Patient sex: F
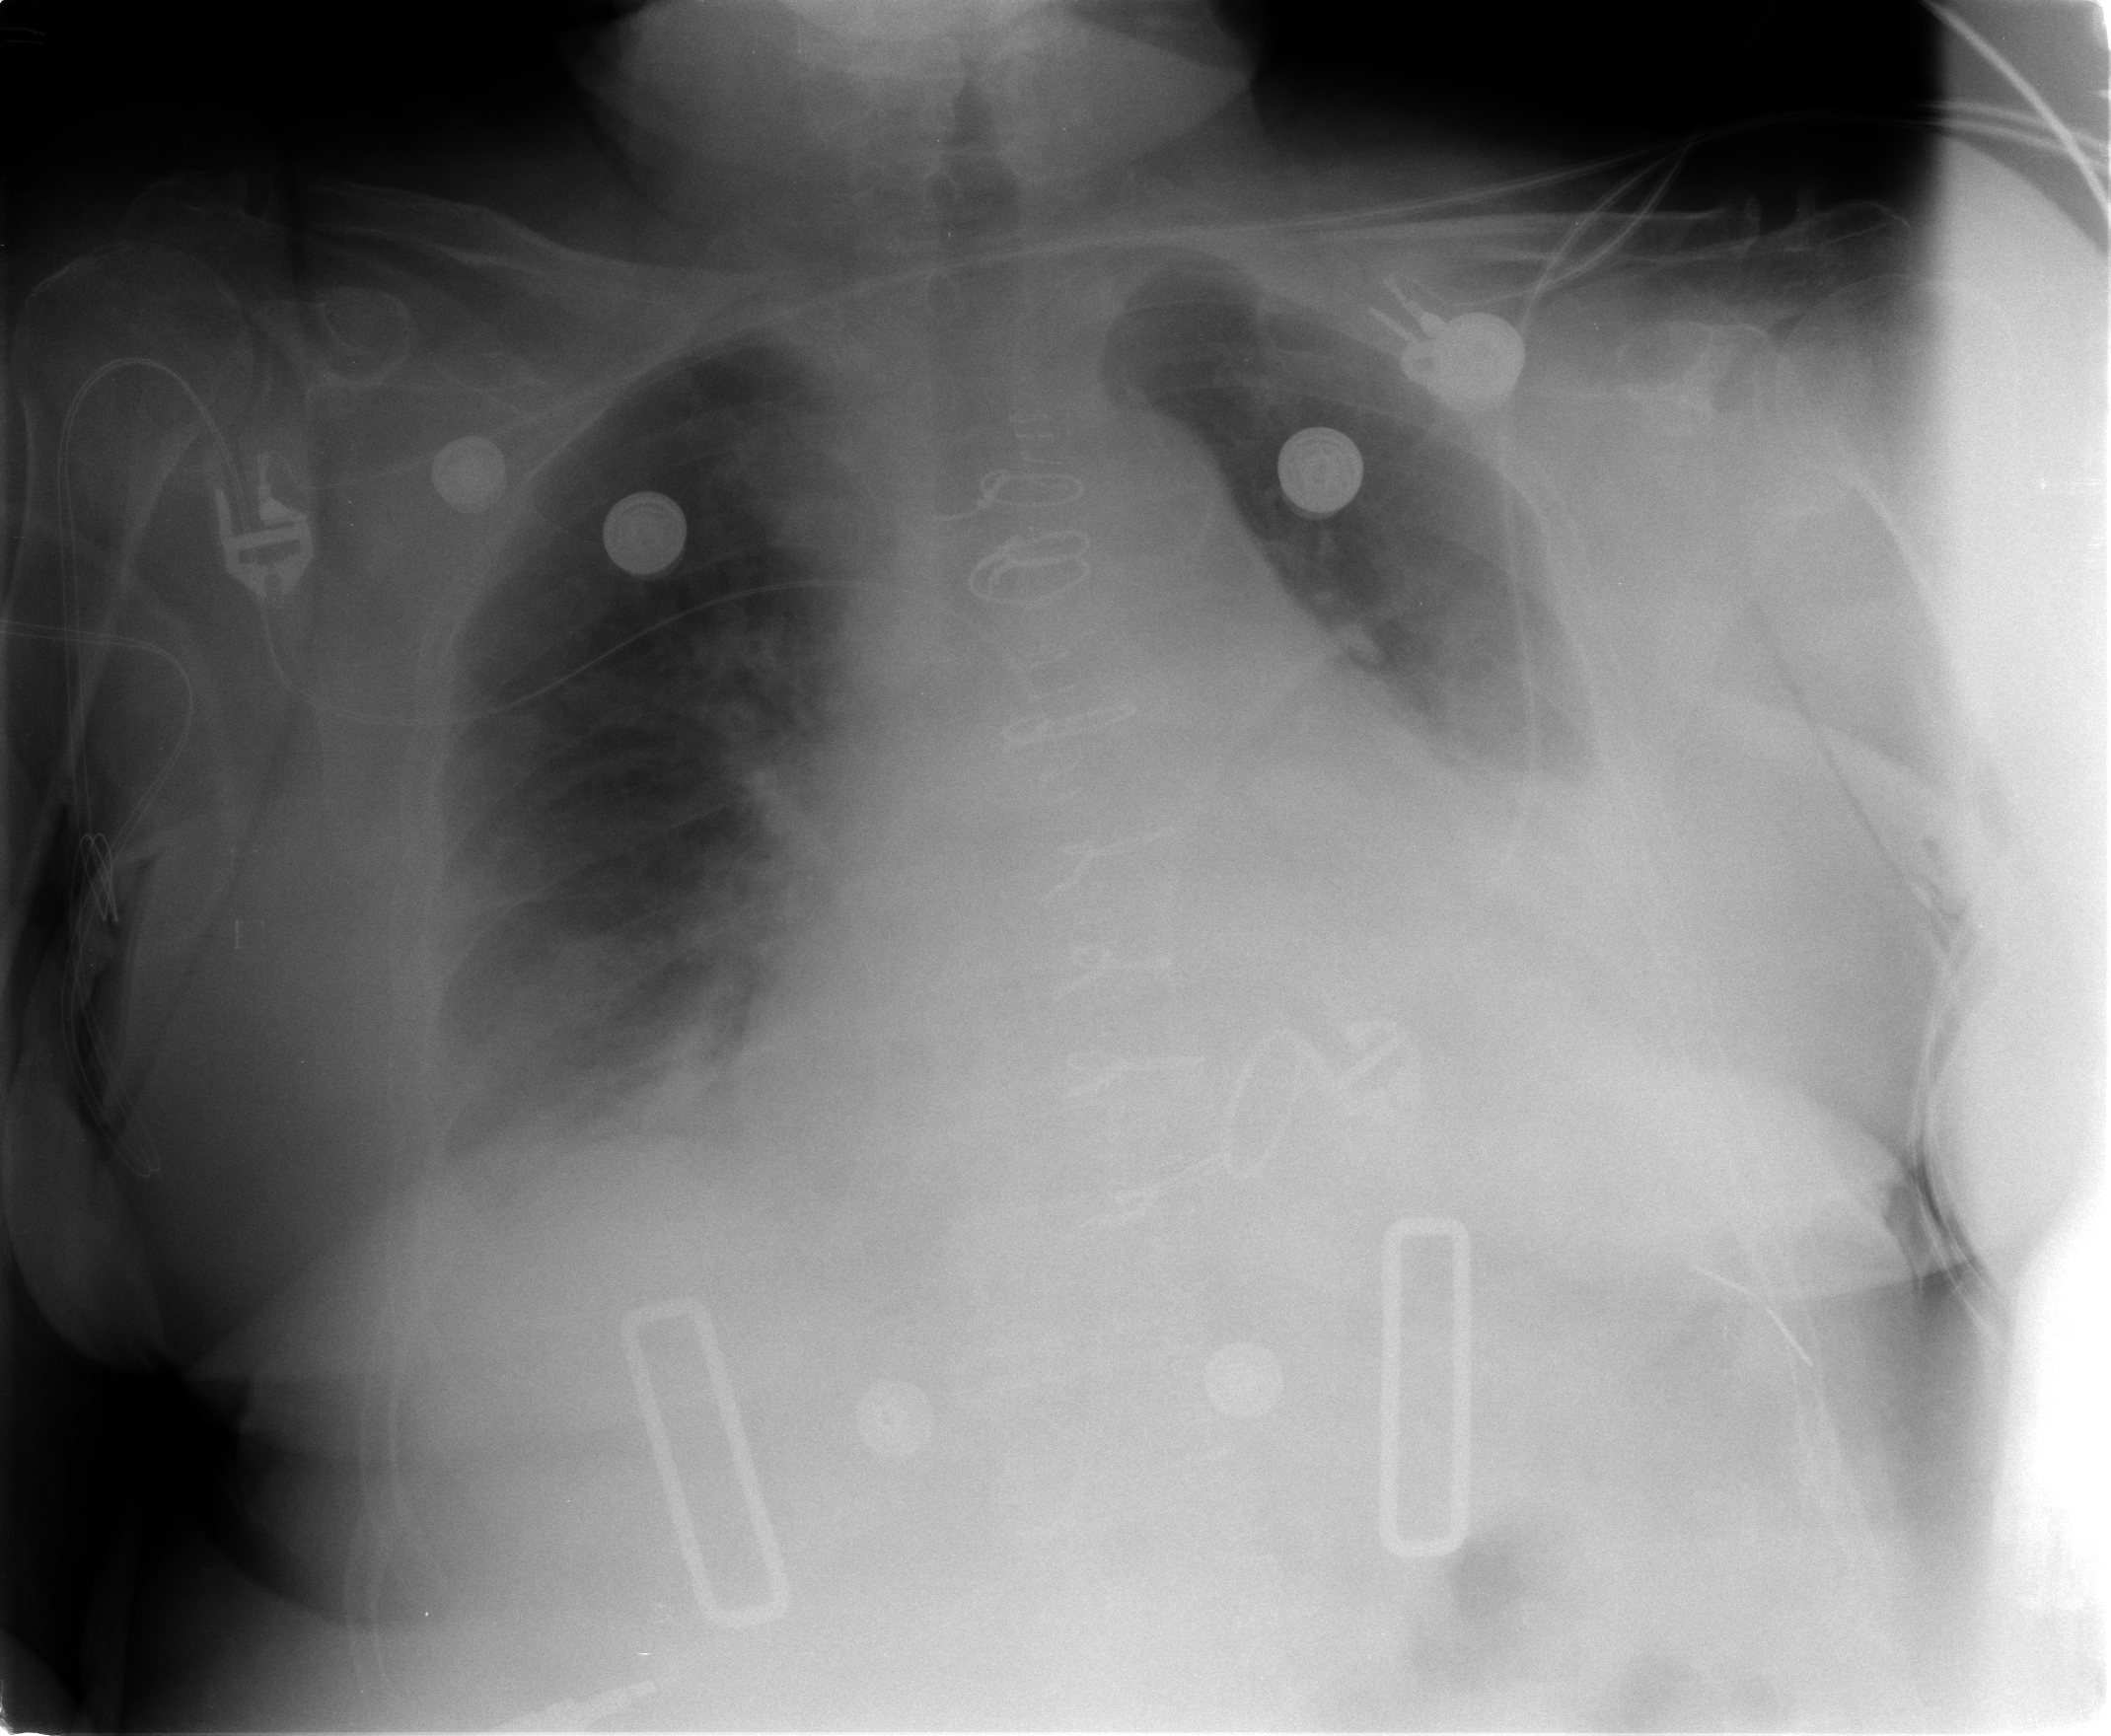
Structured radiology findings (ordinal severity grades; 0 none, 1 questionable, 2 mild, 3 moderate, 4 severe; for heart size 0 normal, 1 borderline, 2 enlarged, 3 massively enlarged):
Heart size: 2
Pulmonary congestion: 2
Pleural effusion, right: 2
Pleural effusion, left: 2
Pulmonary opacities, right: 2
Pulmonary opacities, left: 0
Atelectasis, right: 2
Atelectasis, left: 2